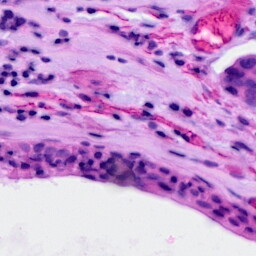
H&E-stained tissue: Ovarian